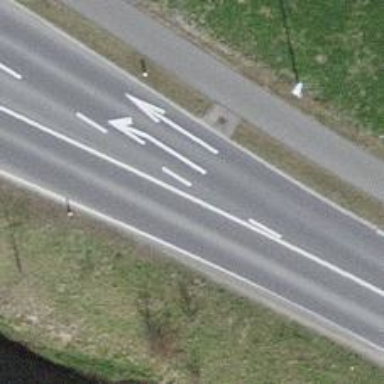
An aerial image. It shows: Secondary road with track for cycling on the left side.